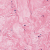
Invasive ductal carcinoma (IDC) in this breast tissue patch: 0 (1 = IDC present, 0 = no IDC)